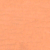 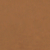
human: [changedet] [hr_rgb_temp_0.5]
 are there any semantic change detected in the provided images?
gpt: There is no difference.